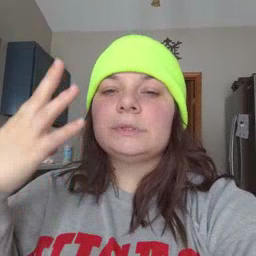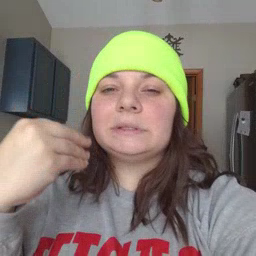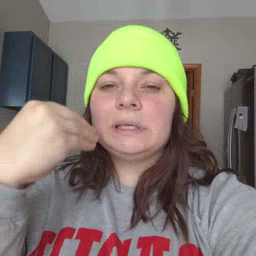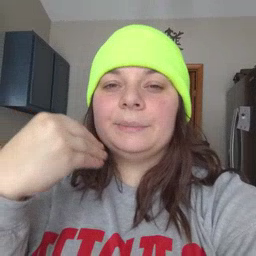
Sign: sleep